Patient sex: M
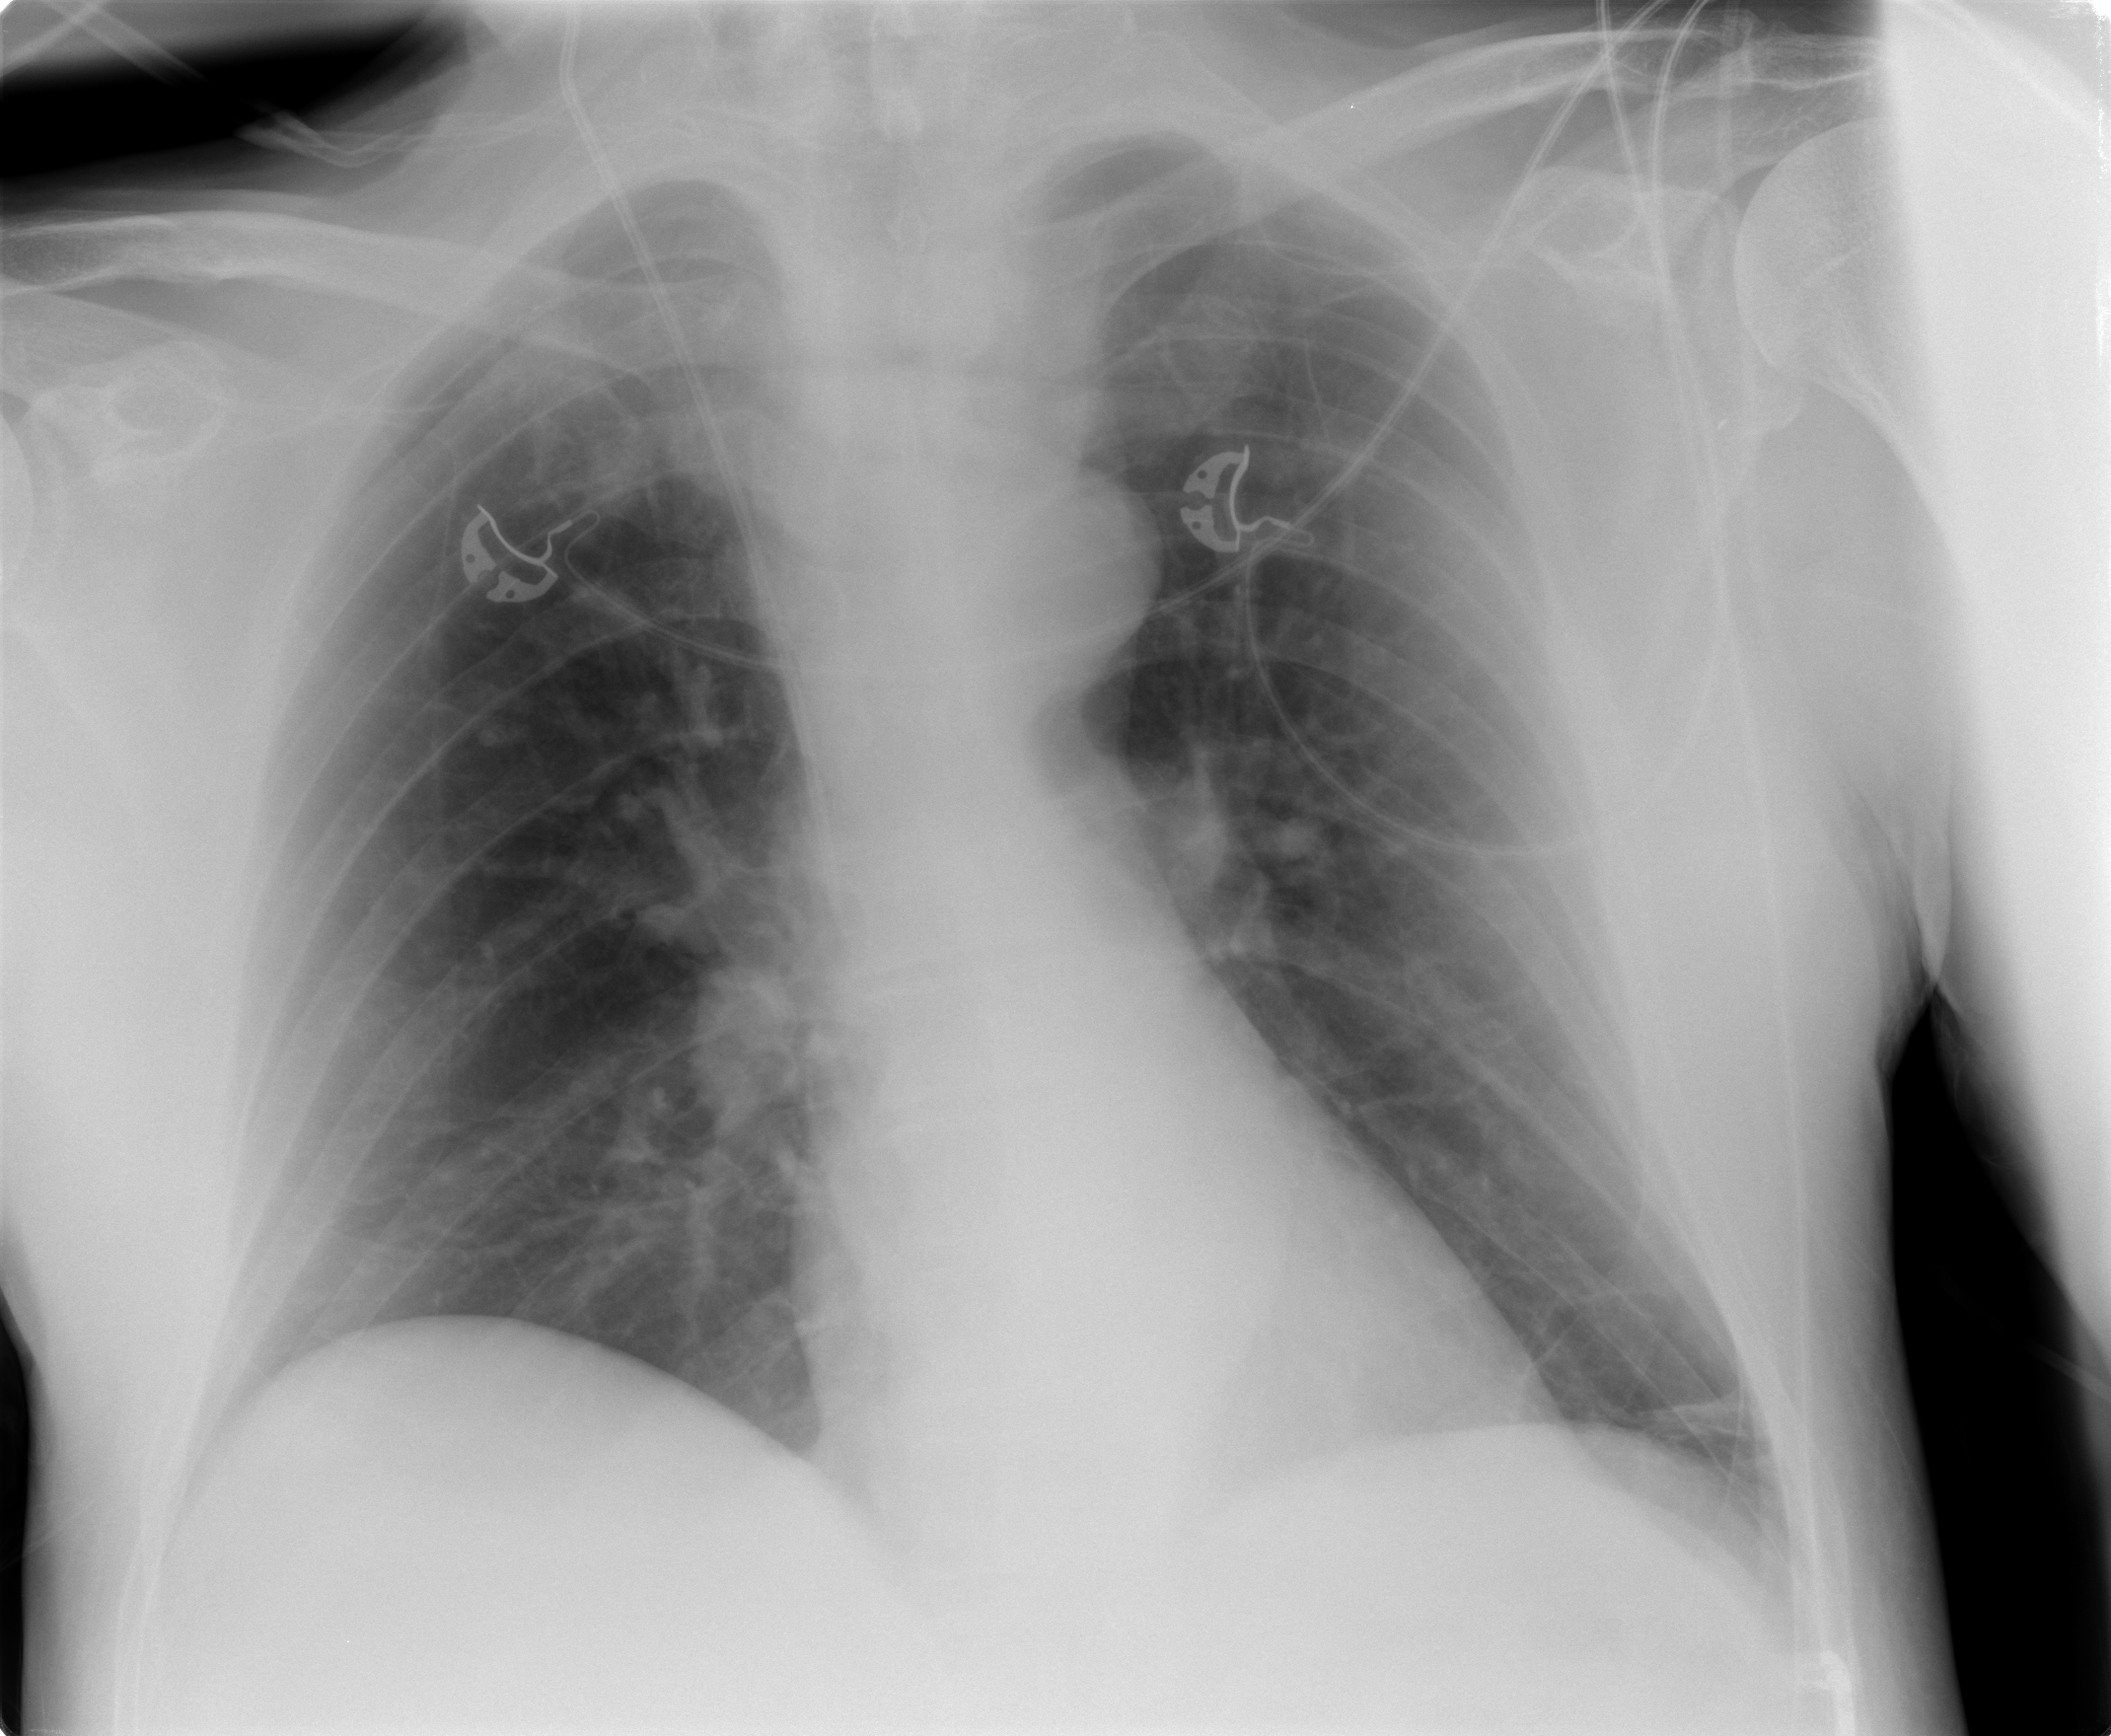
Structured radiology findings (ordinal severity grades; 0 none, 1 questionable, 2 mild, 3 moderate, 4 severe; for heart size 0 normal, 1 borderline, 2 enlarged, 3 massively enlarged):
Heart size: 0
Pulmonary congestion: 0
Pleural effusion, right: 0
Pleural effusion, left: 0
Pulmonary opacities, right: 0
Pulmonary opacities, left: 0
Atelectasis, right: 0
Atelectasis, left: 2